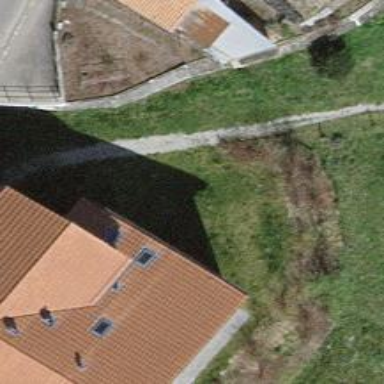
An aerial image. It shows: Unpaved footway.